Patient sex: F
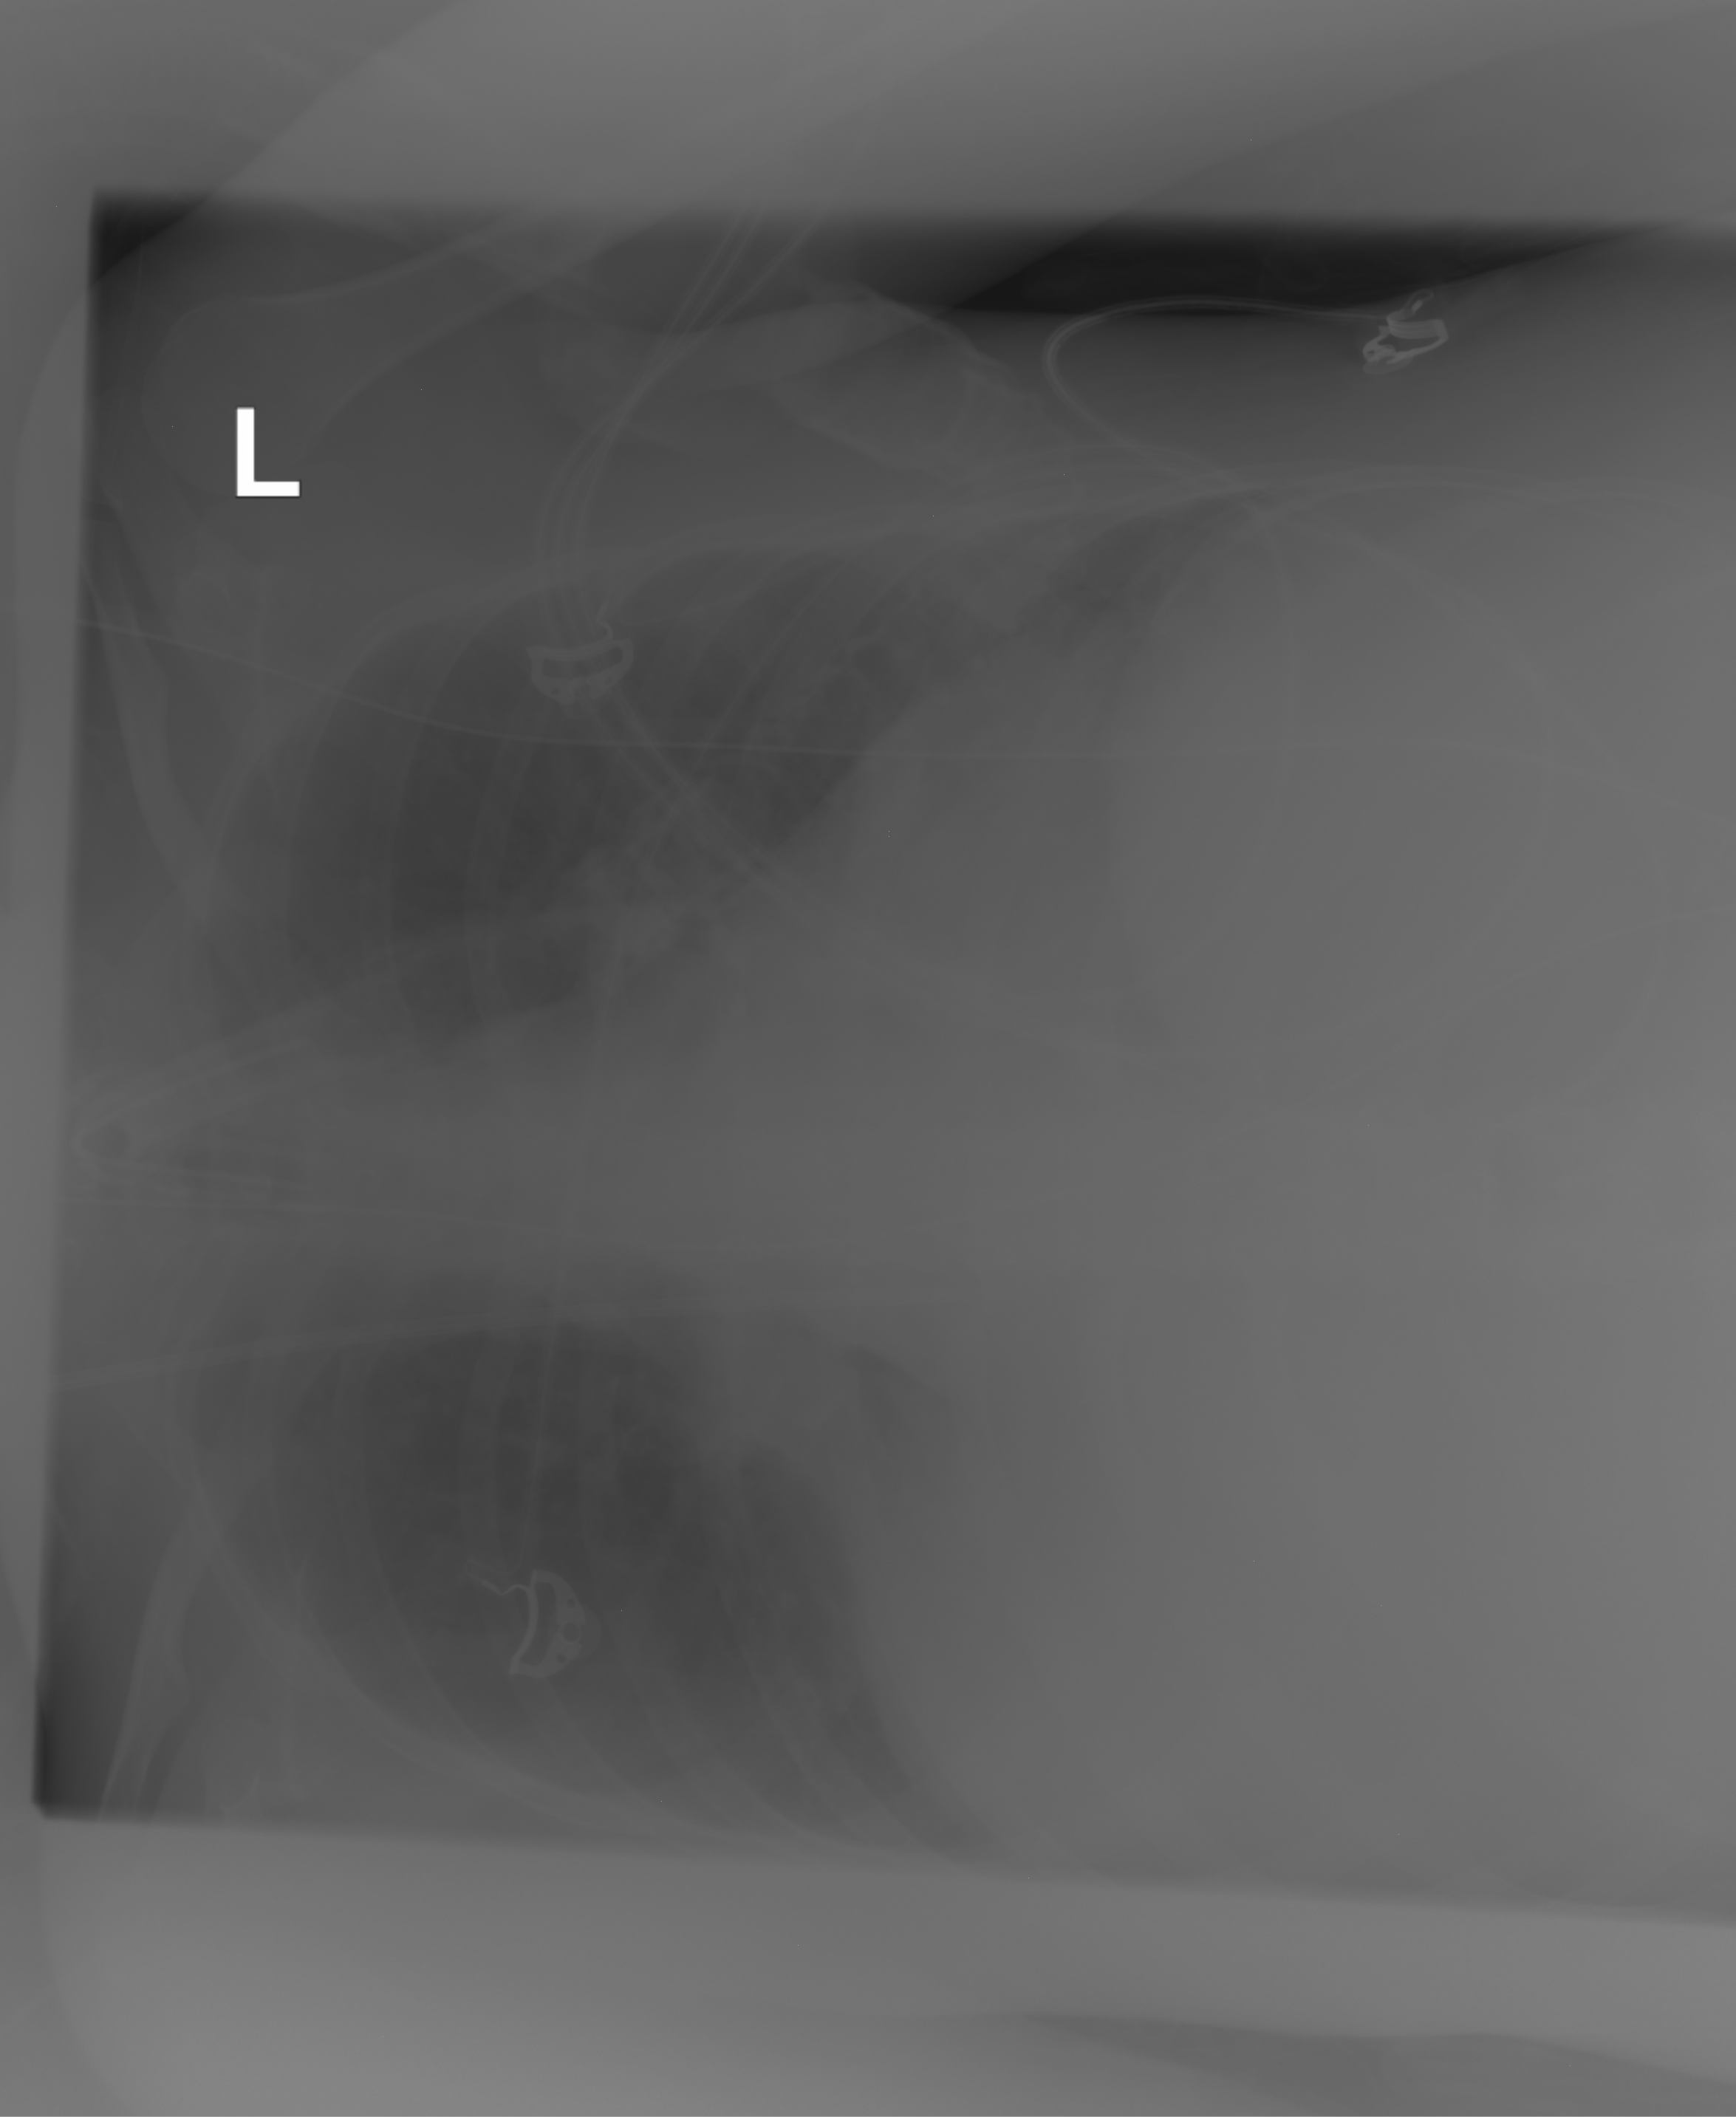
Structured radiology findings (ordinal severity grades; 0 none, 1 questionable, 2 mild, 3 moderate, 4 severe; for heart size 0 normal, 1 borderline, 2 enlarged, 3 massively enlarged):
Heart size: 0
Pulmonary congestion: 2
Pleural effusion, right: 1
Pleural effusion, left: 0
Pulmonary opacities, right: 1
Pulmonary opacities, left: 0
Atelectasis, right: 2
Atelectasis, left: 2